問題: 同一直線上に4点A、B、C、Dがこの順で並んでおり、AB=BCを満たしています。線分ACを直径とする円をΩ、線分BDを直径とする円をΓとし、ΩとΓの共通外接線の一つをlとします。lとΩ、Γとの接点をそれぞれS、Tとすると、AS=3、DT=10が成立しました。このとき四角形BCTSの面積はいくつですか。
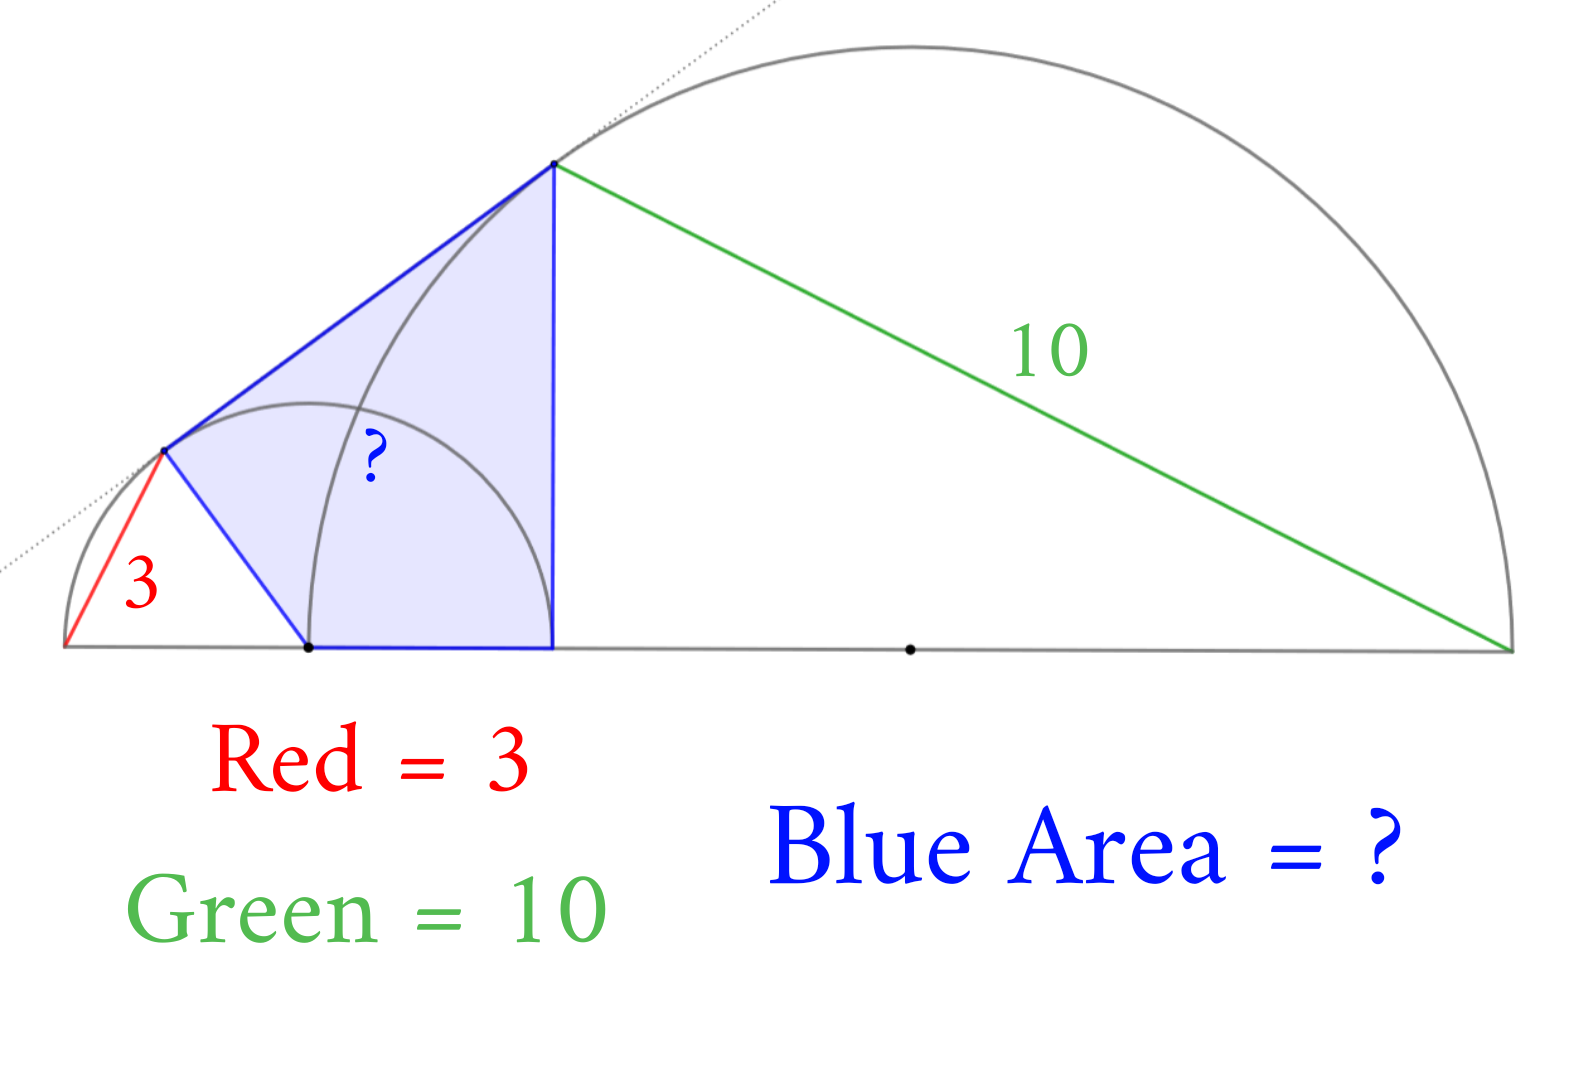
解答: 三角形ACSと三角形BDTは相似であり、四角形BCTSは凧型であるから、3:SC=BT:10であり四角形BCTSの面積はSC×BT÷2である。したがって解答は15。
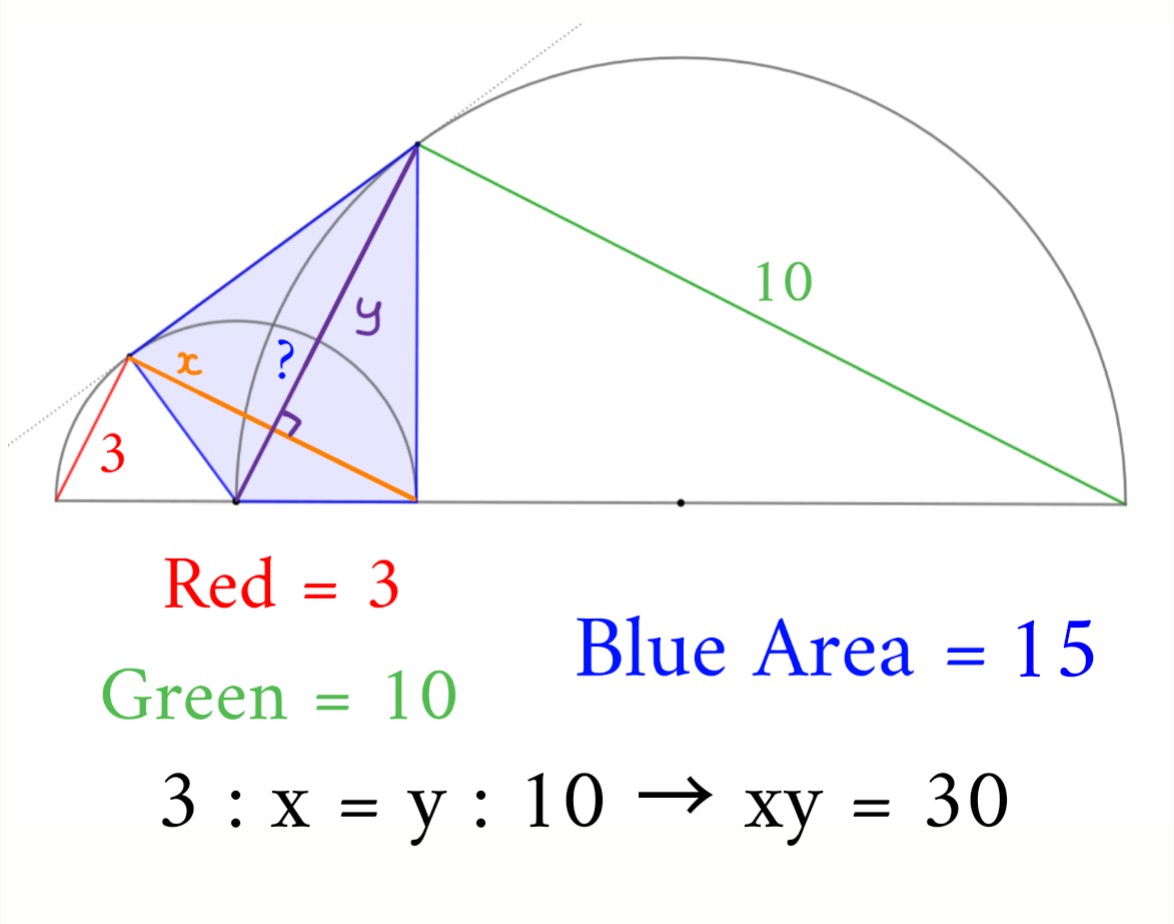
答え: 15
タグ: 相似